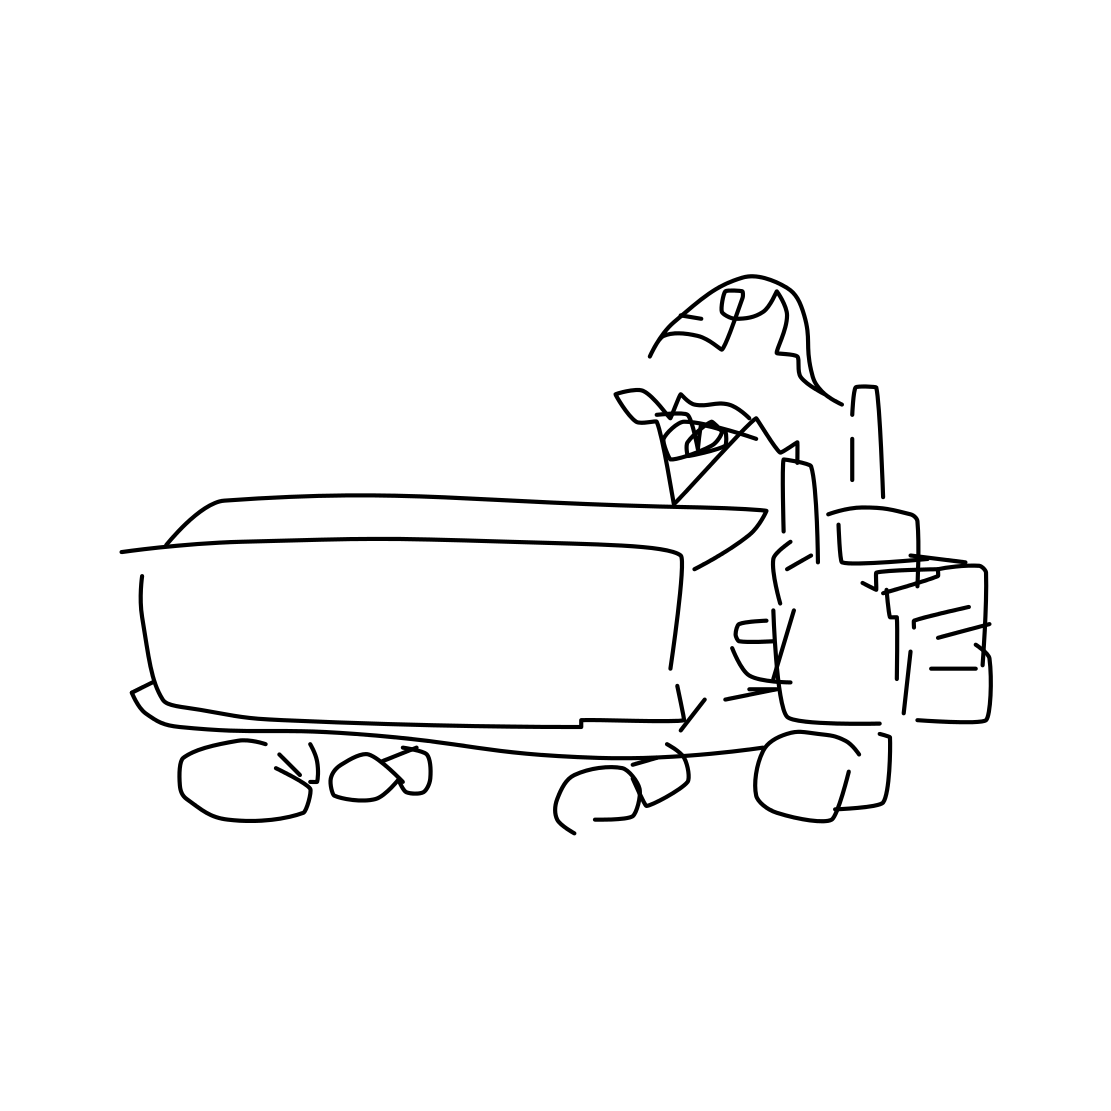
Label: pickup truck